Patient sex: M
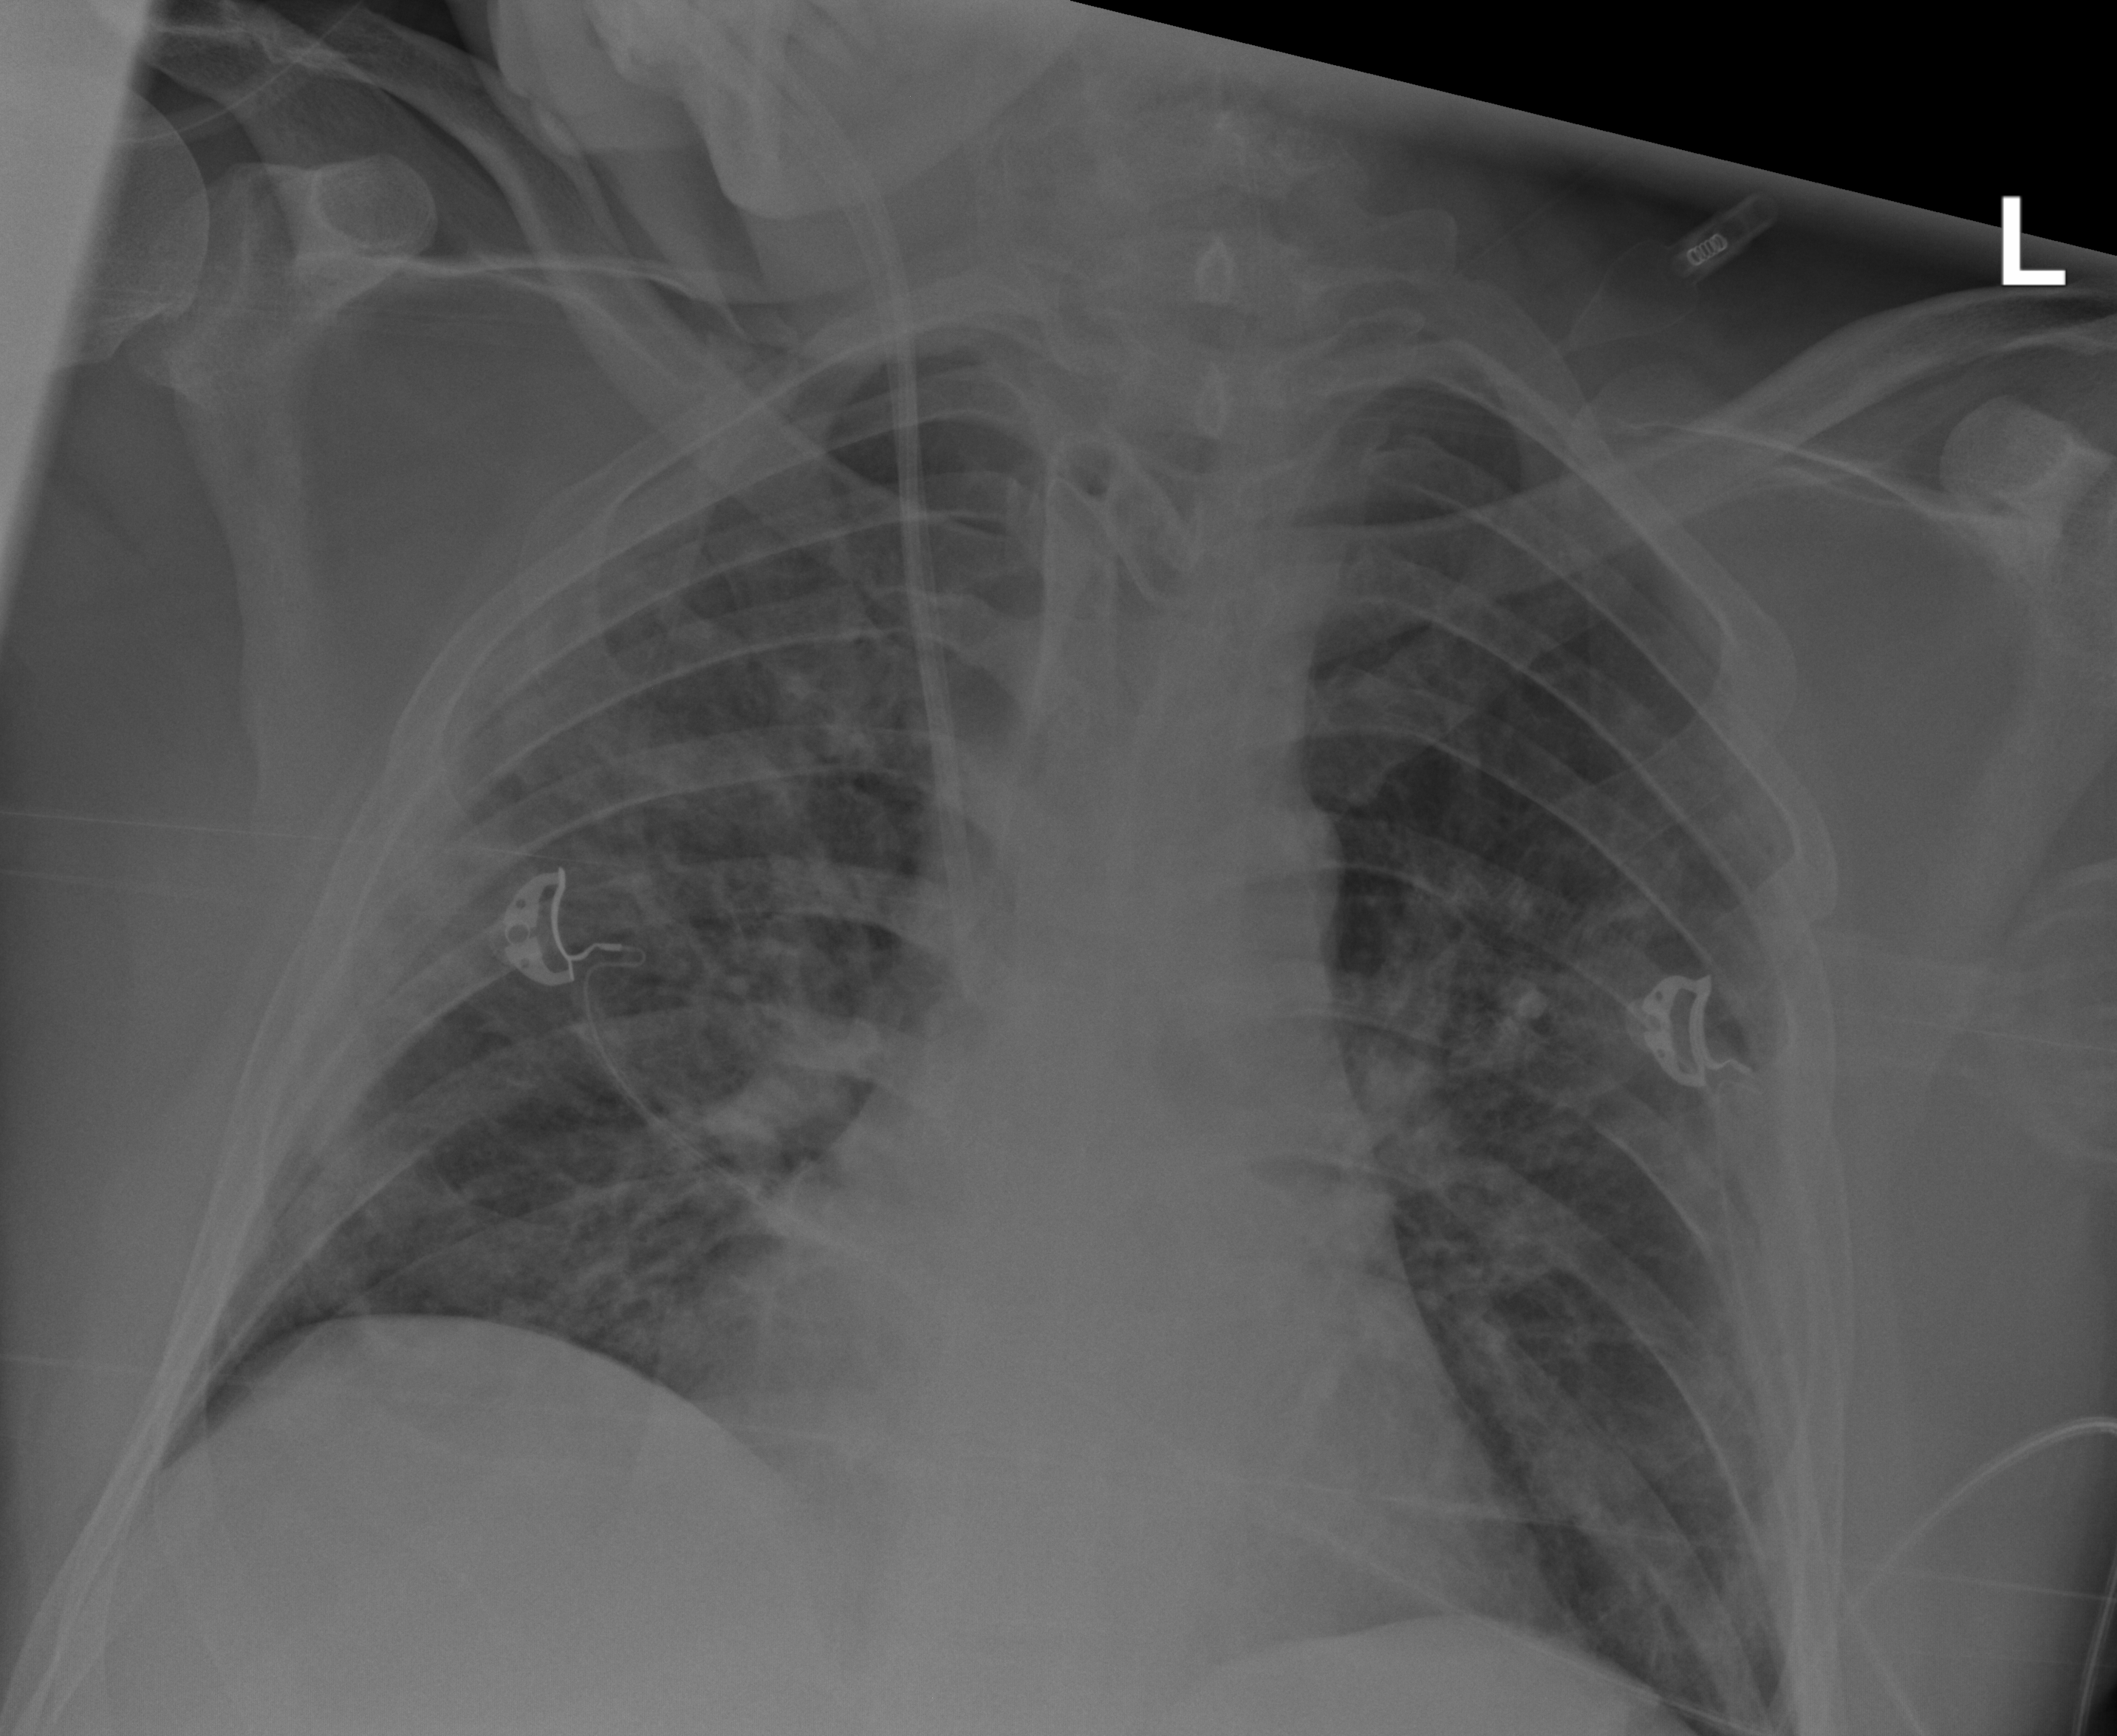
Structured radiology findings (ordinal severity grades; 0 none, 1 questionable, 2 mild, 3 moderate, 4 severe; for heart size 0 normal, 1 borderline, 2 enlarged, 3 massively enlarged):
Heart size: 1
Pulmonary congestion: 0
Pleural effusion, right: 0
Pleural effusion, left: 0
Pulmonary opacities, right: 3
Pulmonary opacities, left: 2
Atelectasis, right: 2
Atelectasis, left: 2